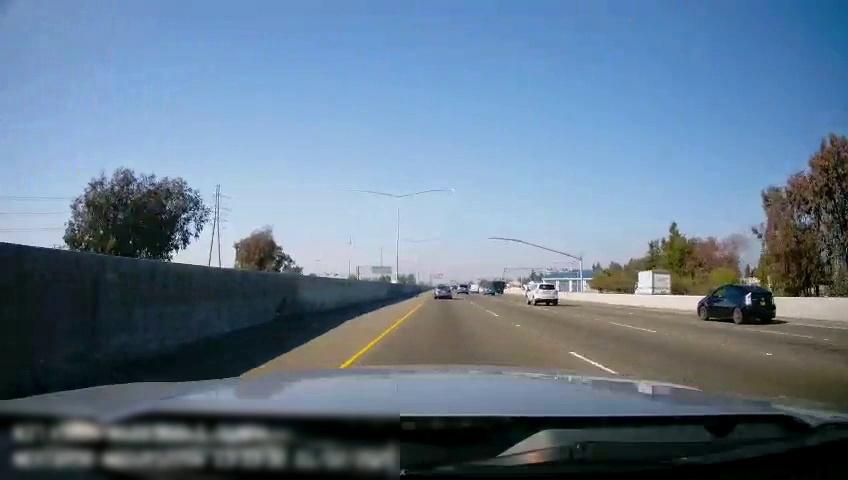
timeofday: Day
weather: Sunny
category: Drivable Space
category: Vehicles | Car
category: Vehicles | SUV
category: Vehicles | Car
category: Vehicles | SUV
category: Vehicles | Other LV
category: Vehicles | Car
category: Vehicles | Other LV
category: Lanes | Alternate Lane
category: Lanes | Current Lane
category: Lanes | Current Lane
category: Lanes | Alternate Lane
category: Lanes | Alternate Lane